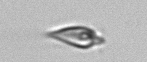
Label: Oxytoxum